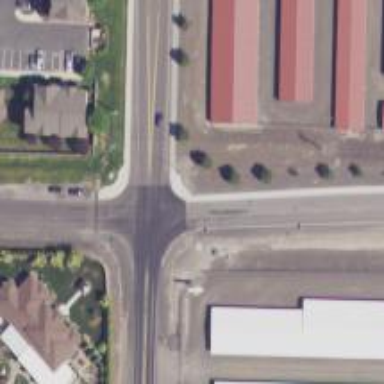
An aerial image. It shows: Unmarked road crossing.